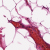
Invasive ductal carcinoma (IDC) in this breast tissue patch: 0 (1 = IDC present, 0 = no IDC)